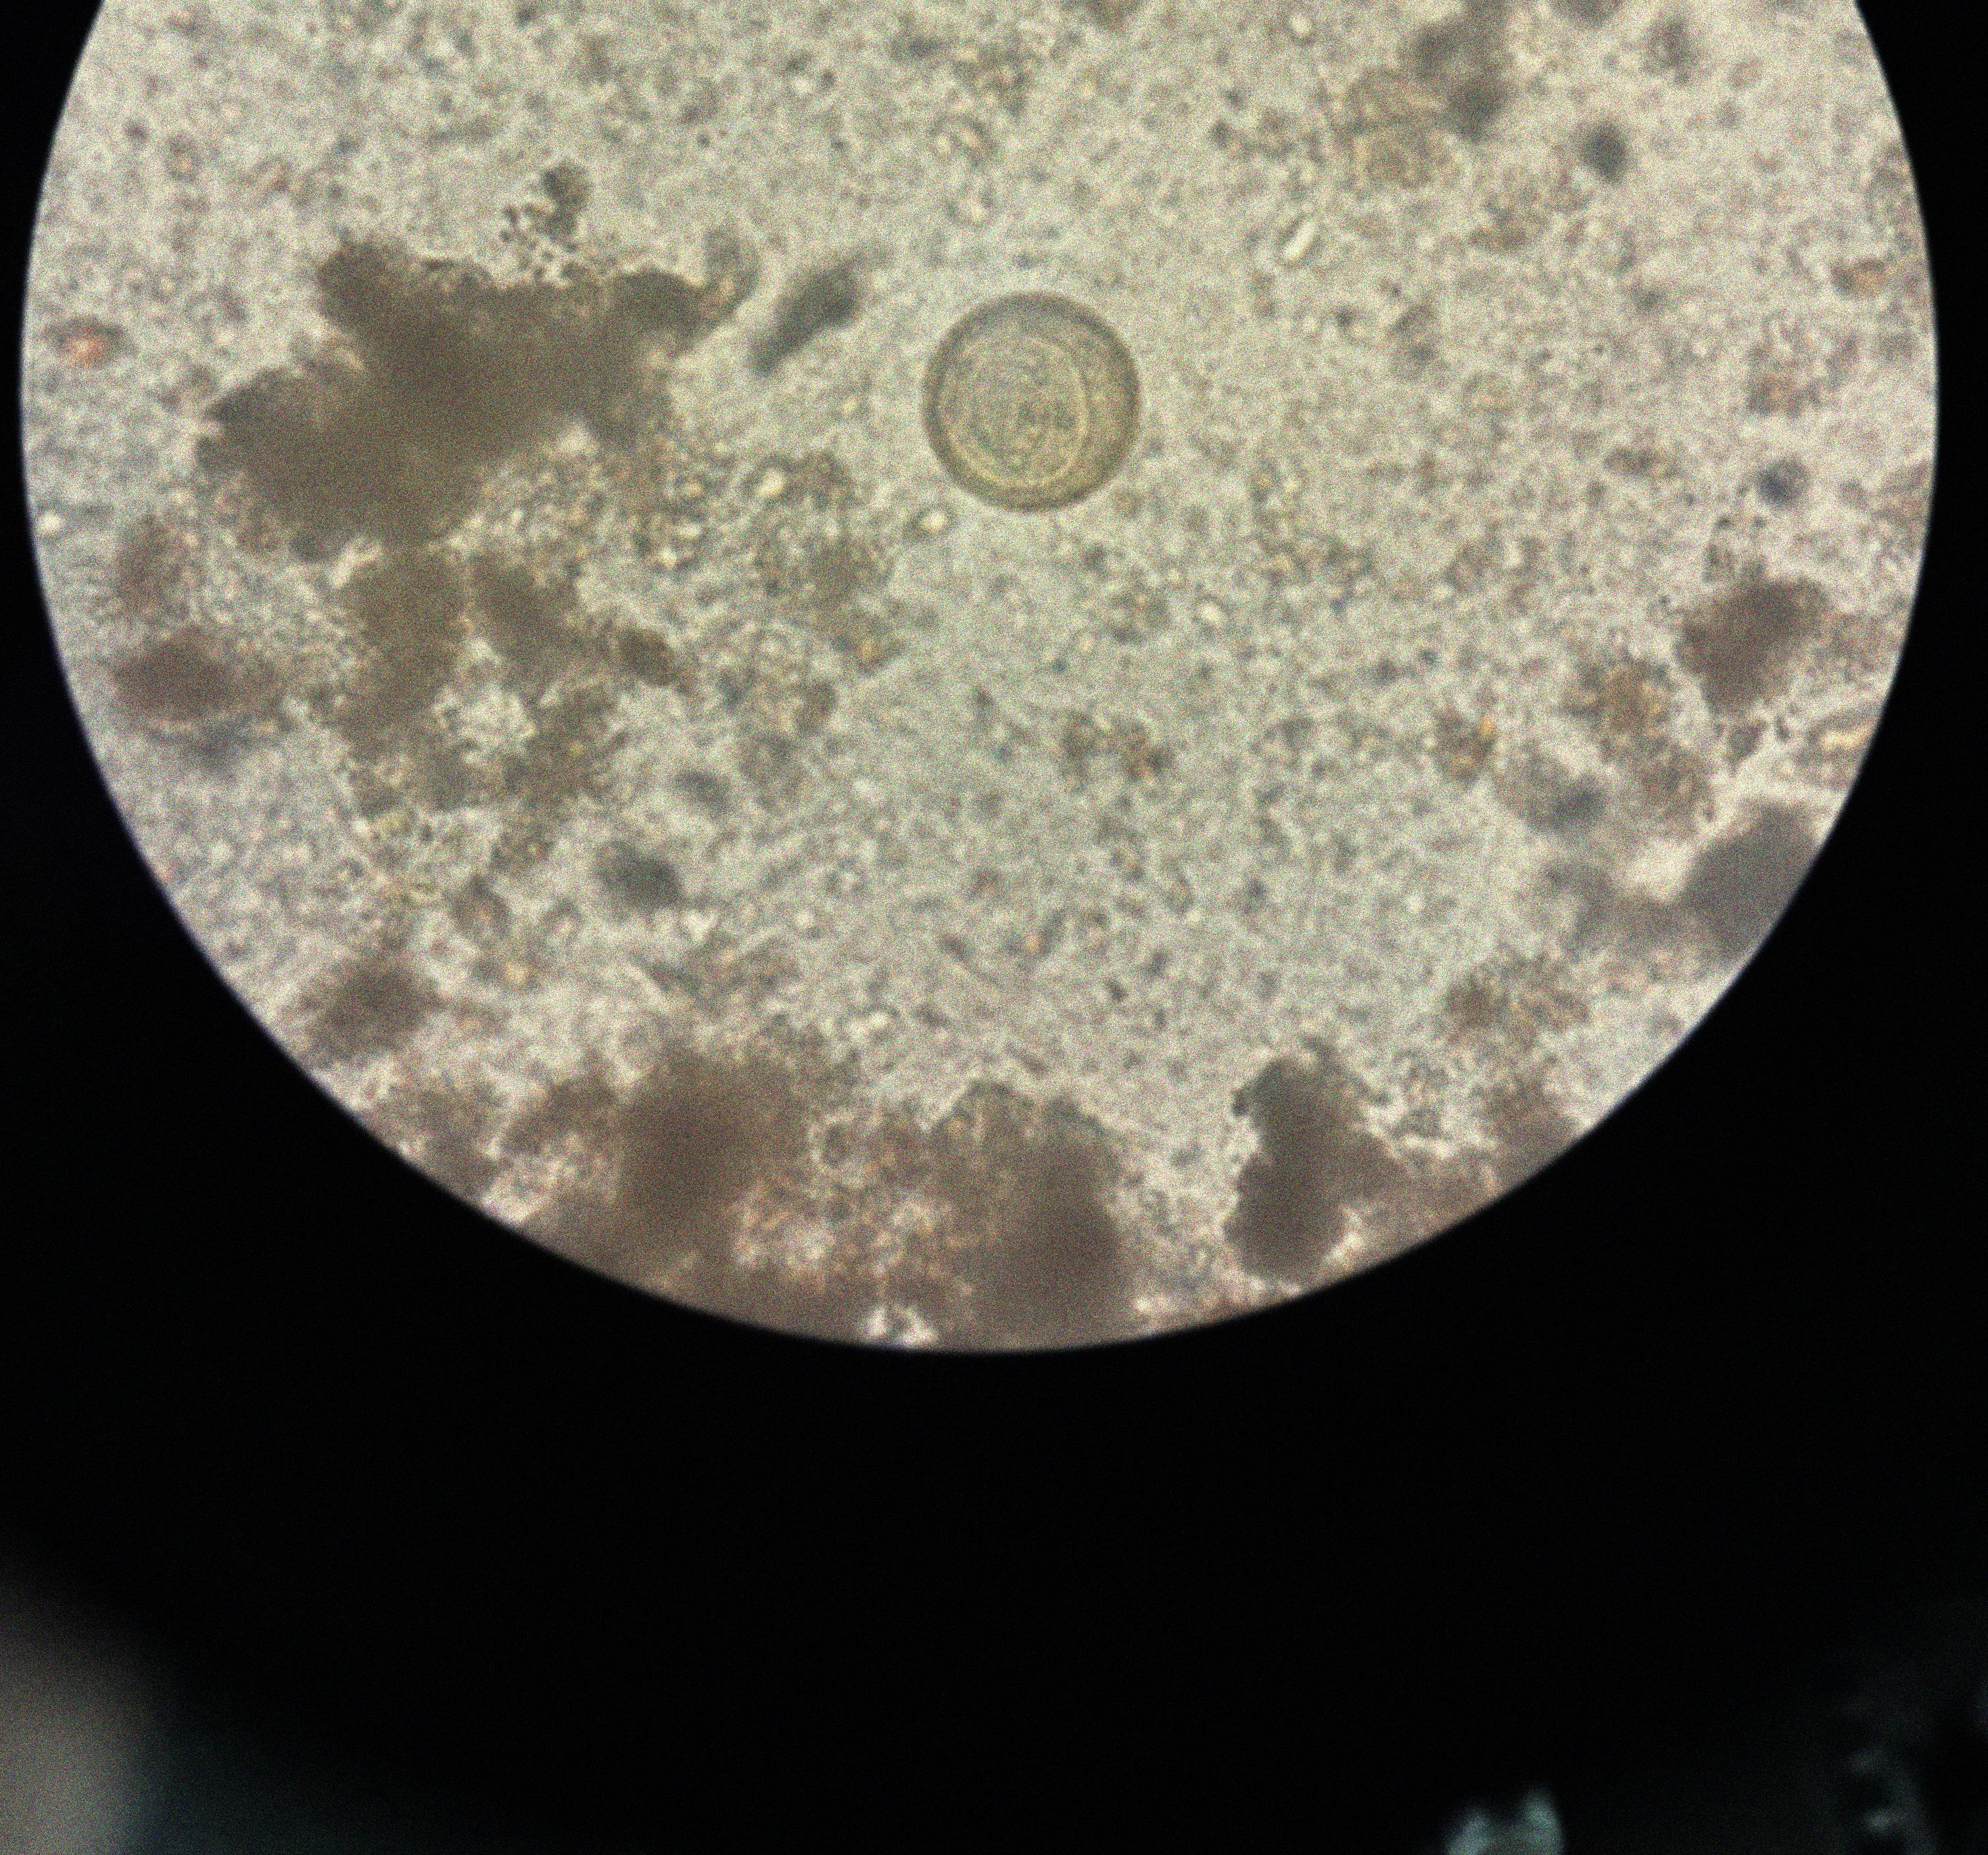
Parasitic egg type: Hymenolepis diminuta